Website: home-depot
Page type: billing-address
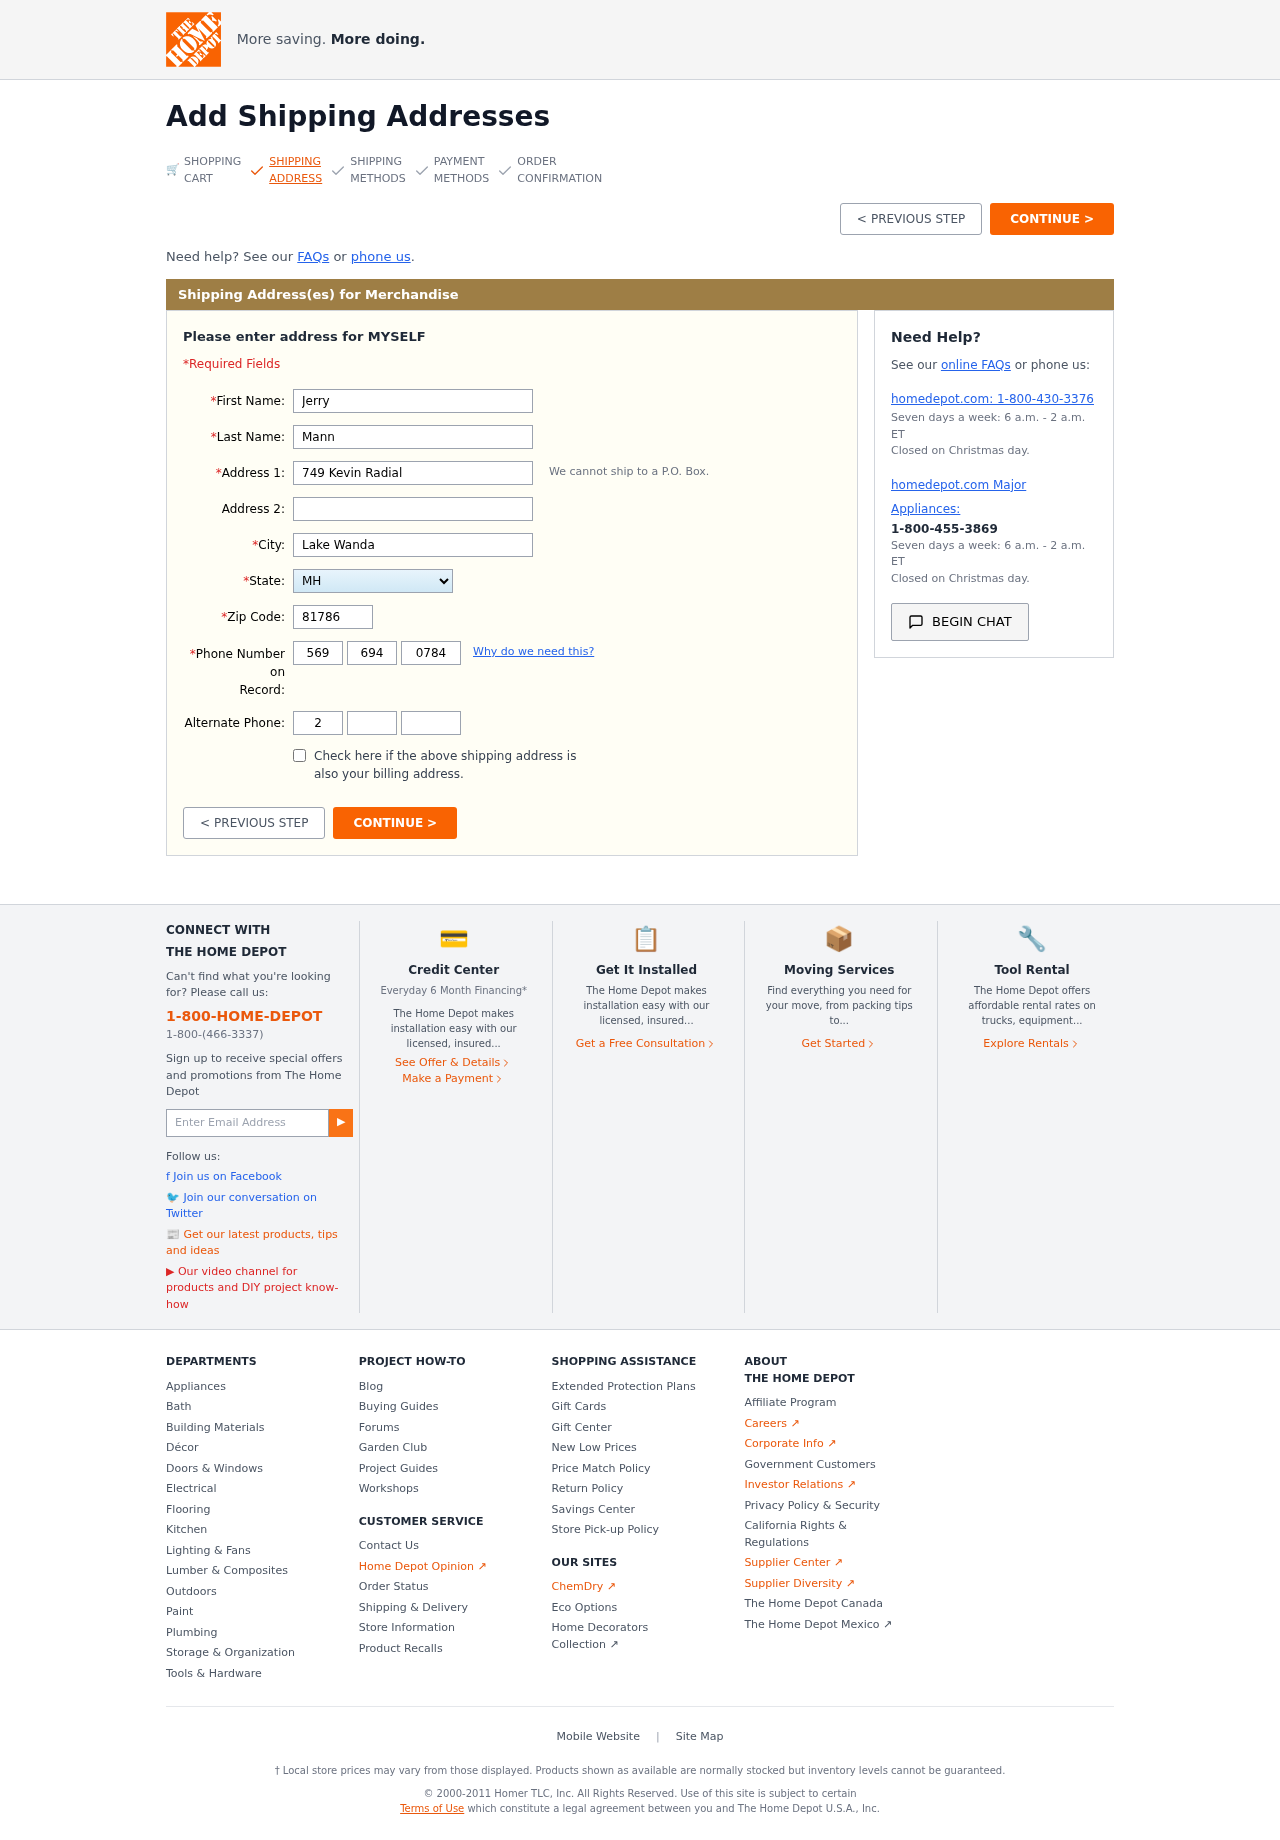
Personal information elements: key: PII_STATE
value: MH
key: PII_FIRSTNAME
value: Jerry
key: PII_LASTNAME
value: Mann
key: PII_STREET
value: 749 Kevin Radial
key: PII_CITY
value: Lake Wanda
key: PII_POSTCODE
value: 81786
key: PII_PHONE_AREA
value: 569
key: PII_PHONE_PREFIX
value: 694
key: PII_PHONE_LINE
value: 0784
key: PII_PHONE_ALT_AREA
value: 217
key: PII_PHONE_ALT_PREFIX
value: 442
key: PII_PHONE_ALT_LINE
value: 0421